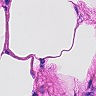
Metastatic tissue present: no